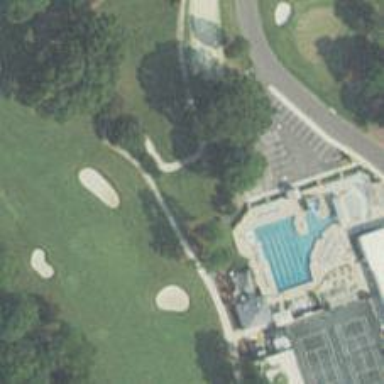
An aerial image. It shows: Golf hole.